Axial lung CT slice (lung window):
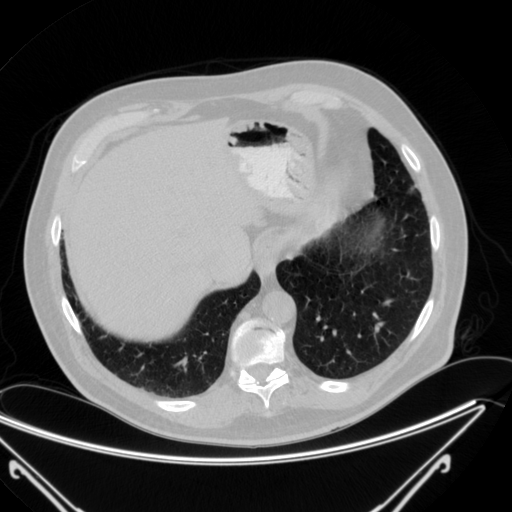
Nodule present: no